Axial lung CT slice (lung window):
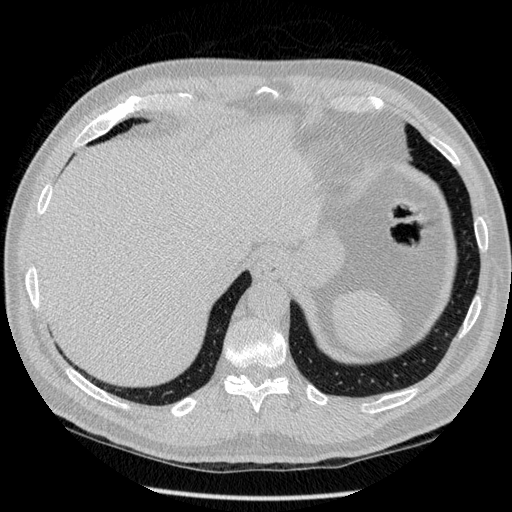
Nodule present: no